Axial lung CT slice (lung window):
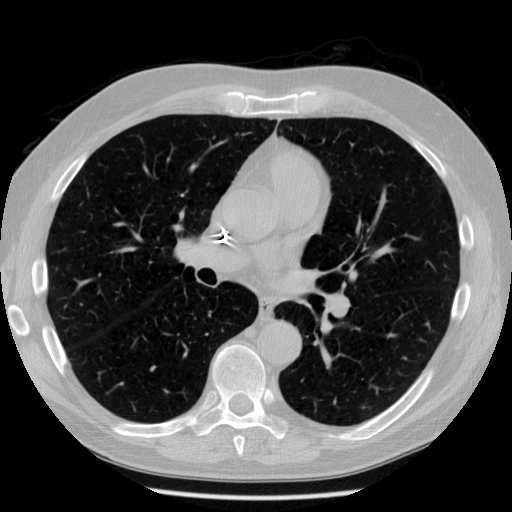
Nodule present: no